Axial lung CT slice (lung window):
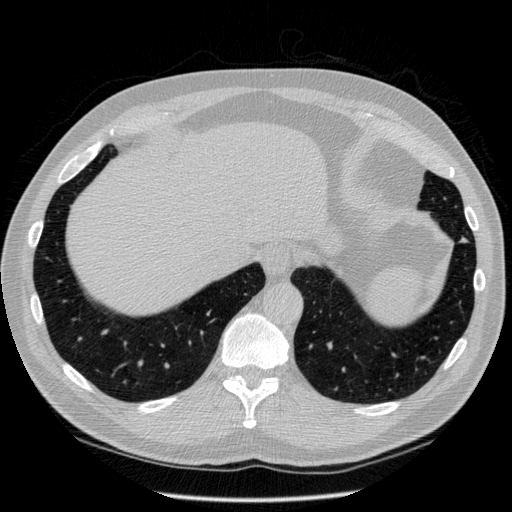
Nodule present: no